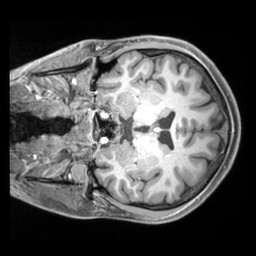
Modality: T1w
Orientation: coronal
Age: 23
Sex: male
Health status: ill
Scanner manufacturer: siemens
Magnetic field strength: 3 T
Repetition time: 2.2 s
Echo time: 0.00218 s